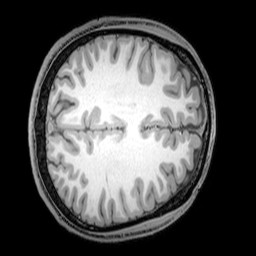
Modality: T1w
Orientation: axial
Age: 21
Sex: male
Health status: healthy
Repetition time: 0.081 s
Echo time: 0.037 s